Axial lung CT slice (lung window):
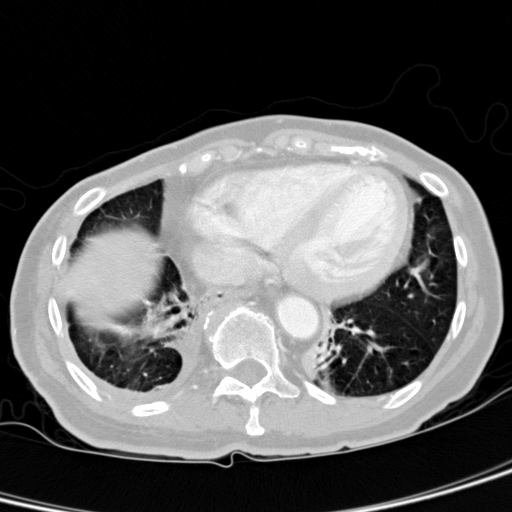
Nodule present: no